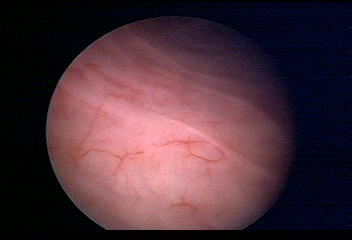
Modality: WLC
Class: Normal mucosa
Bladder cancer association: No